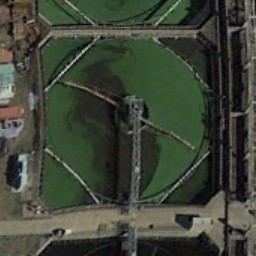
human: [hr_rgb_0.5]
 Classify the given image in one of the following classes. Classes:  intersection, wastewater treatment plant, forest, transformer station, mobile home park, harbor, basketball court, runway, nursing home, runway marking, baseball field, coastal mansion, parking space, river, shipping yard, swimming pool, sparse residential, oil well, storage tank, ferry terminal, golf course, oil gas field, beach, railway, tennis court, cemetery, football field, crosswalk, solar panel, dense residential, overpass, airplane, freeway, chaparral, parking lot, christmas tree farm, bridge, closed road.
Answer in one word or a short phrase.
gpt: wastewater treatment plant